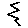
Label: zigzag